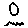
Label: moon